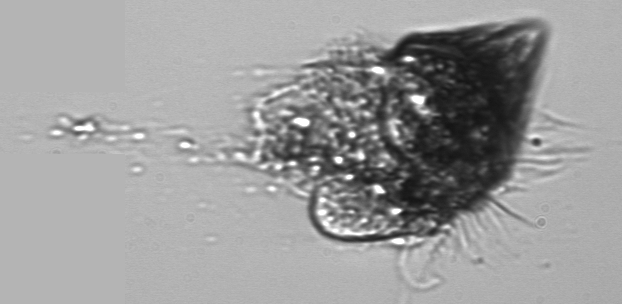
Label: Strombidium_morphotype1